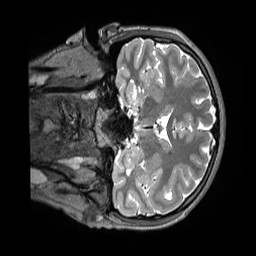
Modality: T2w
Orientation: coronal
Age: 20
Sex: female
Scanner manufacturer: siemens
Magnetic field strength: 3 T
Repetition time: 3.2 s
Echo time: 0.408 s